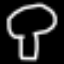
Label: mushroom